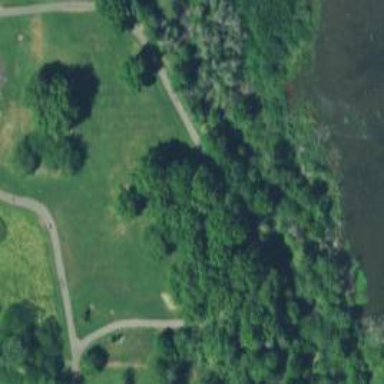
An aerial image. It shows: Disc golf hole.